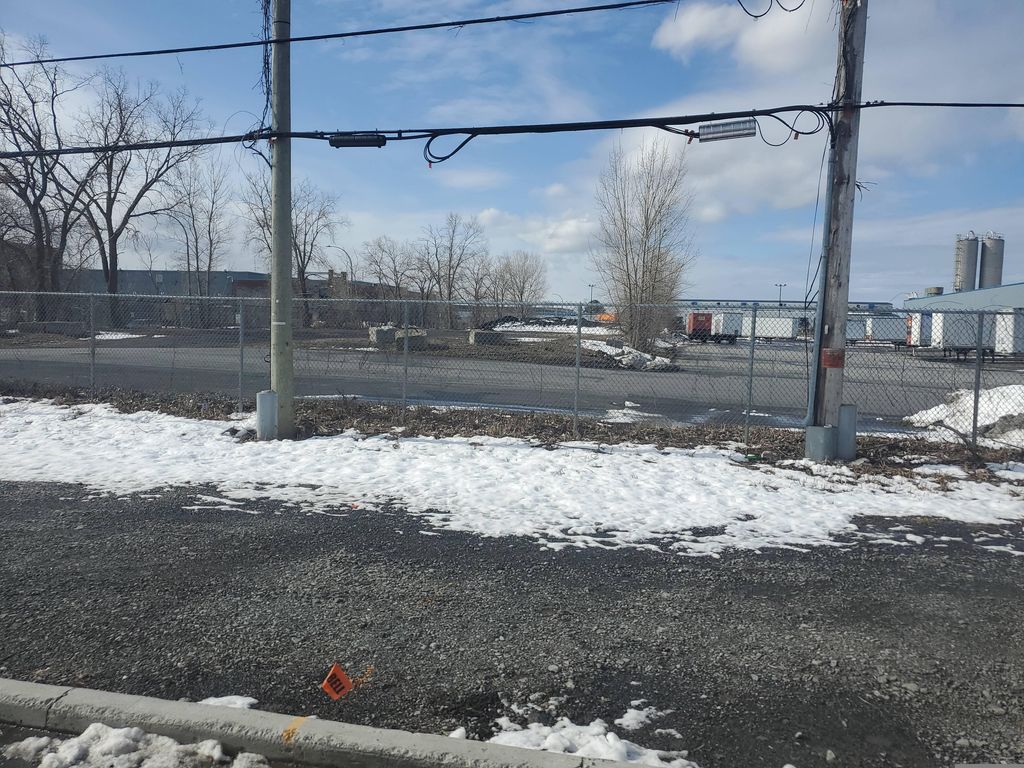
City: montreal